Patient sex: M
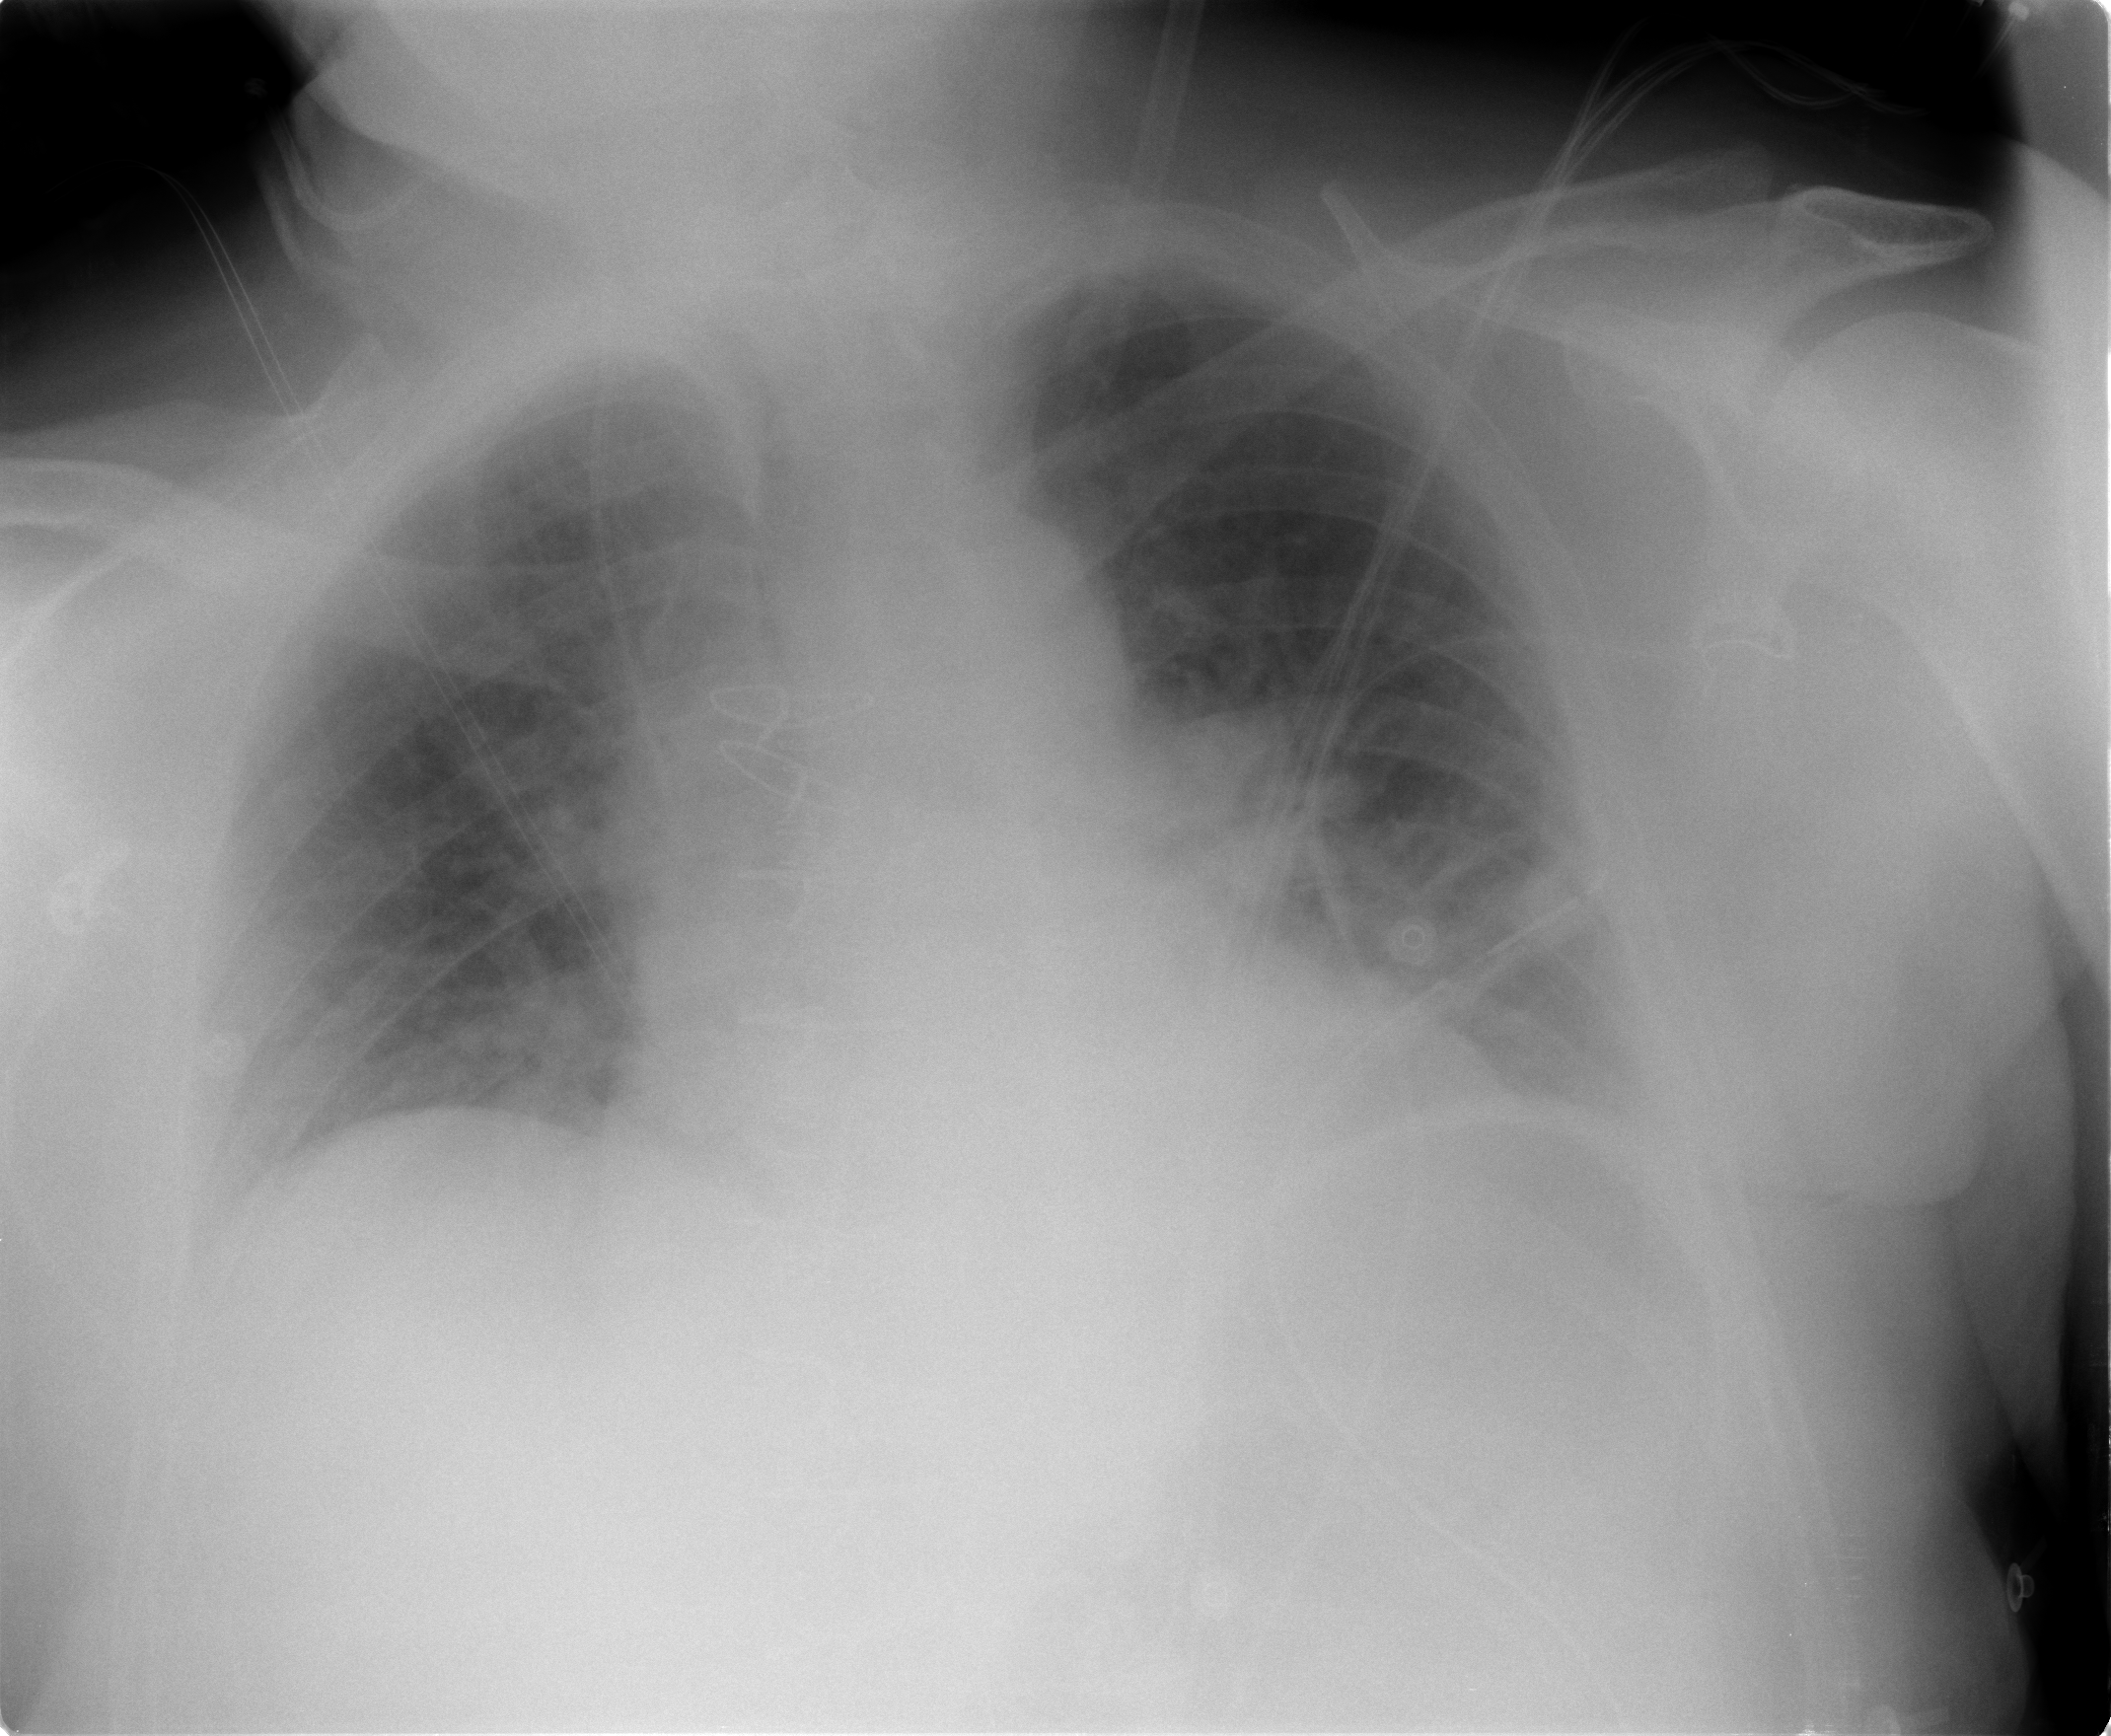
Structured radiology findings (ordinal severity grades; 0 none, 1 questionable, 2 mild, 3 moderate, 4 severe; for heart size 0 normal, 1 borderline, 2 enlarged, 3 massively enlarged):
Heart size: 0
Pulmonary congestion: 2
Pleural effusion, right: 0
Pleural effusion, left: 0
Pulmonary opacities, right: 0
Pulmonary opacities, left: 0
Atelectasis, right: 0
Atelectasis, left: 0